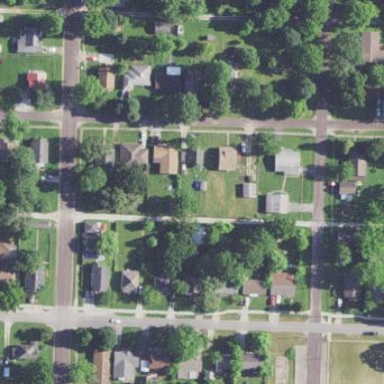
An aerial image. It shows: Residential area consisting of single-family homes.